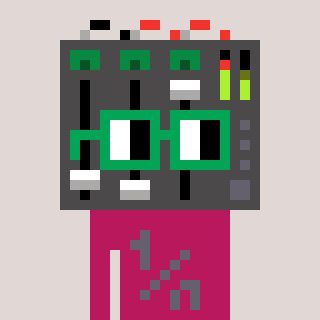
a pixel art character with square green glasses, a mixer-shaped head and a darkpink-colored body on a warm background